Question: Sorry if i am repeating the question.
I am reading SMS/s from inbox and showing them in the listview.
I can see the SMS/s in the listview as listview item after execution.
Only problem is that, the text color of listview item is vary pale.(text i am getting is not readable/visible).
I tried to change it, but nothing happened.
How i can change this color to black or to any other color ?
Here is my :
'''
<RelativeLayout xmlns:android="http://schemas.android.com/apk/res/android"
xmlns:tools="http://schemas.android.com/tools"
android:layout_width="match_parent"
android:layout_height="match_parent" >
<TextView
android:id="@+id/tv_tasks"
android:layout_width="wrap_content"
android:layout_height="wrap_content"
android:layout_alignParentTop="true"
android:layout_centerHorizontal="true"
android:text="Tasks"
android:textAppearance="?android:attr/textAppearanceLarge" />
<ListView
android:id="@+id/lv_view_task"
android:layout_width="match_parent"
android:layout_height="wrap_content"
android:layout_below="@+id/tv_tasks"
android:layout_centerHorizontal="true"
android:cacheColorHint="#000000"
android:textColor="#000000">
</ListView>
</RelativeLayout>
'''
'''
package com.example.myapp;
import java.util.ArrayList;
import java.util.List;
import android.net.Uri;
import android.os.Bundle;
import android.app.Activity;
import android.database.Cursor;
import android.view.Menu;
import android.widget.ArrayAdapter;
import android.widget.ListView;
import android.widget.TextView;
public class ViewTask extends Activity {
TextView tv_view_task;
ListView lv_view_task;
static String sms = "";
@Override
public void onCreate(Bundle savedInstanceState) {
super.onCreate(savedInstanceState);
setContentView(R.layout.activity_view_task);
tv_view_task=(TextView) findViewById(R.id.tv_view_task);
lv_view_task=(ListView) findViewById(R.id.lv_view_task);
List<String> msgList = getSms();
final ArrayAdapter<String> adapter = new ArrayAdapter<String>(getApplicationContext(),android.R.layout.select_dialog_singlechoice, msgList);
lv_view_task.setAdapter(adapter);
}
public List<String> getSms() {
List<String> labeles = new ArrayList<String>();
Uri uri = Uri.parse("content://sms/inbox");
Cursor c = getContentResolver().query(uri, null, null, null, null);
// Read the sms data and store it in the list
if (c.moveToFirst()) {
do {
String body = c.getString(c.getColumnIndex("body"));
String address = c.getString(c.getColumnIndex("address"));
sms = "From : " + address + " : " + body;
labeles.add(sms);
} while (c.moveToNext());
}
c.close();
return labeles;
}
@Override
public boolean onCreateOptionsMenu(Menu menu) {
getMenuInflater().inflate(R.menu.activity_view_task, menu);
return true;
}
'''
}

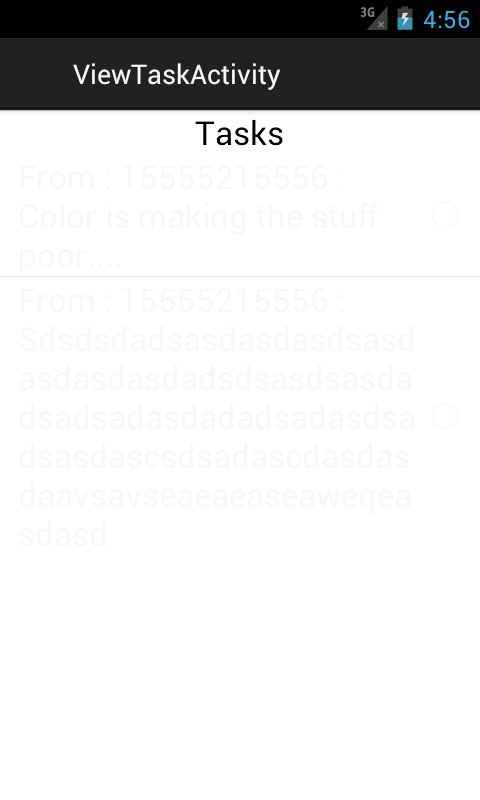
Answer: You will need to for your ListView items where you set your desired textcolor.
In this way, you do not even need a .
e.g. custom_textview.xml
'''
<?xml version="1.0" encoding="utf-8"?>
<LinearLayout xmlns:android="http://schemas.android.com/apk/res/android"
android:layout_width="wrap_content"
android:gravity="center"
android:layout_height="wrap_content"
>
<TextView
android:id="@+id/tv"
android:textColor="@color/white"
android:layout_width="fill_parent"
android:gravity="center"
android:layout_height="fill_parent"/>
</LinearLayout>
'''
Then, you can use your layout with the :
'''
ArrayAdapter<String> adapter = new ArrayAdapter<String>(MainActivity.this, R.layout.custom_textview, aa);
lv.setAdapter(adapter);
'''